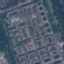
Land use / land cover: Residential